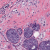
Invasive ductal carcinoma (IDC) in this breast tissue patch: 0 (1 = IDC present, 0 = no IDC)